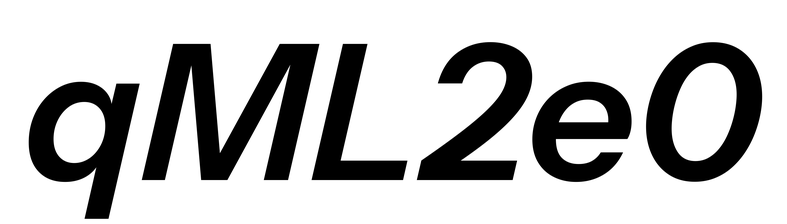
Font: InstrumentSans-Italic_SemiBold_Italic